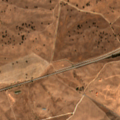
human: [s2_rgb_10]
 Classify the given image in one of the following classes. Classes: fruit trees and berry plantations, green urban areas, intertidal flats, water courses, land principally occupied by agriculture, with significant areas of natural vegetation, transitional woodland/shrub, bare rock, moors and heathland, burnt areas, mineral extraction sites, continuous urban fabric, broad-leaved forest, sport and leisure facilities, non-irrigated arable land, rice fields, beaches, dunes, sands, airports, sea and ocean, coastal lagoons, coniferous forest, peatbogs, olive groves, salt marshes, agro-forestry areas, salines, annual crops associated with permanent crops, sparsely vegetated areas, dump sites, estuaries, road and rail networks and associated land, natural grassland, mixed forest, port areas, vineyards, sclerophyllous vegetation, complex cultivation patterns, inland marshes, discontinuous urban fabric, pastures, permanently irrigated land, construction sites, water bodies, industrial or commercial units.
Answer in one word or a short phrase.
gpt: non-irrigated arable land, pastures